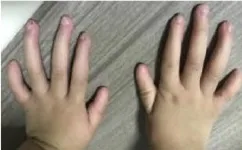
Clinical findings of family 2. (B-F) Proband and onychodystrophy. Absent fingernails on the first- and fifth-digits hypoplastic fingernails. Toenails are totally absent. Hand and foot X-rays show normal phalanx development.
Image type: medical_photograph (skin_photograph)